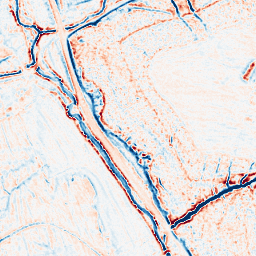
Category: edge_preserving
Decomposition family: bilateral
Decomposition parameters: d: 9
sigma_color: 150
sigma_space: 25
Upsampling method: bilinear
Upsampling parameters: scale: 8
Upsampling scale: 8